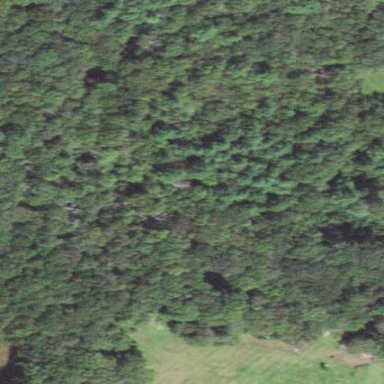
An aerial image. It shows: Needle-leaved woodland.